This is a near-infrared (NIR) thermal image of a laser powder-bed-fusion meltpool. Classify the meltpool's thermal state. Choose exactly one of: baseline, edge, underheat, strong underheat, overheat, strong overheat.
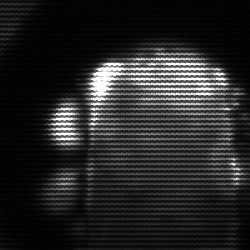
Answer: baseline